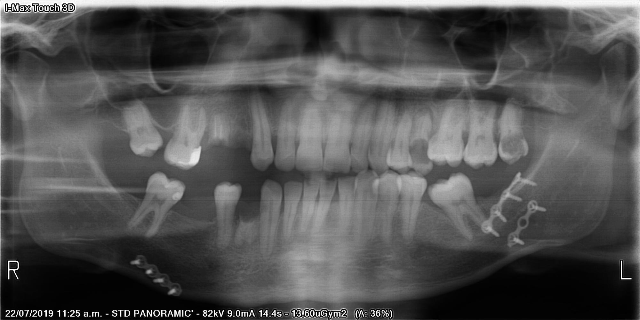
adult